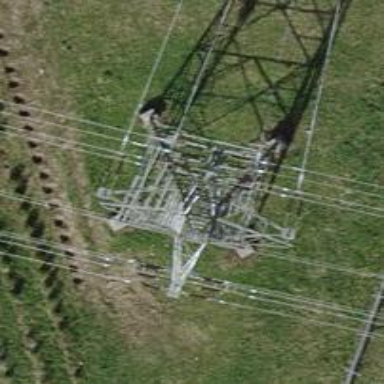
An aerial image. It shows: Towering power structure.